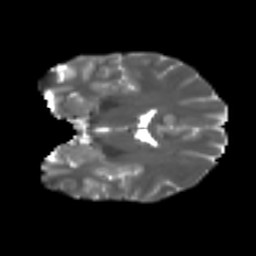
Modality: T2w
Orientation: coronal
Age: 23
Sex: female
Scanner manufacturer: ge
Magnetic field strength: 3 T
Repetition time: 7.8 s
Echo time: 0.0606 s